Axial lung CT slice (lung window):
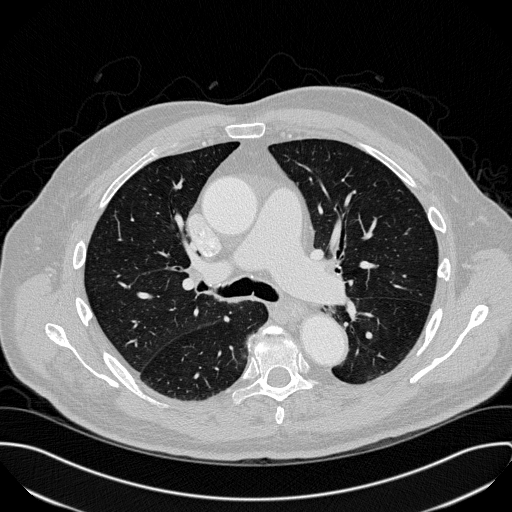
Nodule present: no